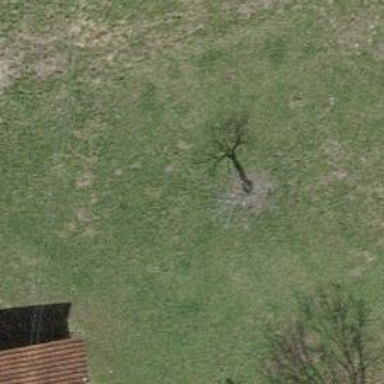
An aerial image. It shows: Urban tree adds touch of nature to the surroundings.